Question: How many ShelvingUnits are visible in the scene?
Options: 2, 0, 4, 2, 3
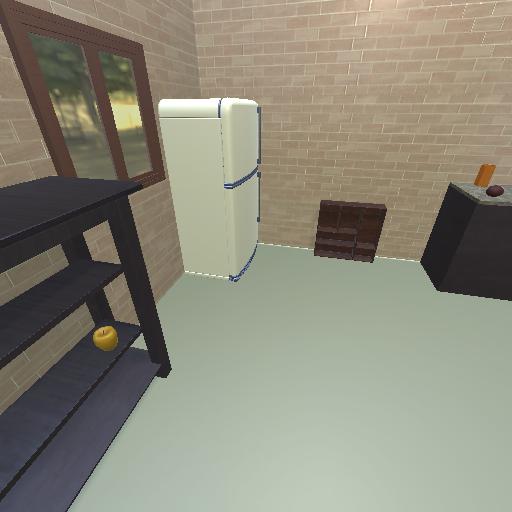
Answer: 2